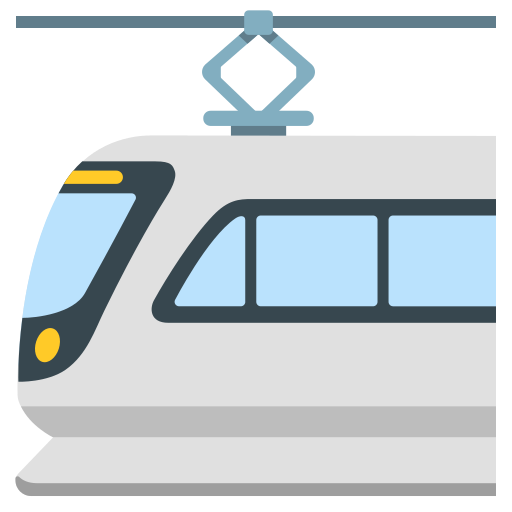
Emoji: 🚈